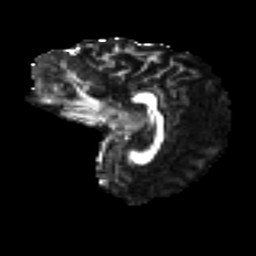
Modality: FA
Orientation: sagittal
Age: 24
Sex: female
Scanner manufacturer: ge
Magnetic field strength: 3 T
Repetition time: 7.8 s
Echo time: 0.0606 s